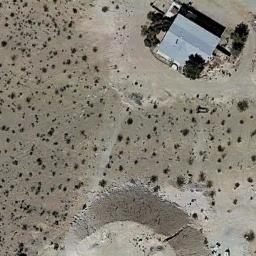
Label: sparse_residential